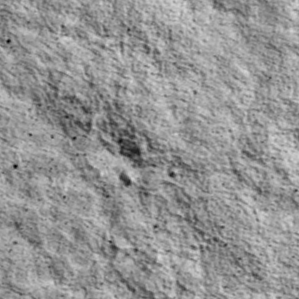
Label: non_frost